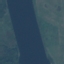
Land use / land cover: River